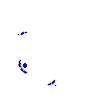
Particle: kaon